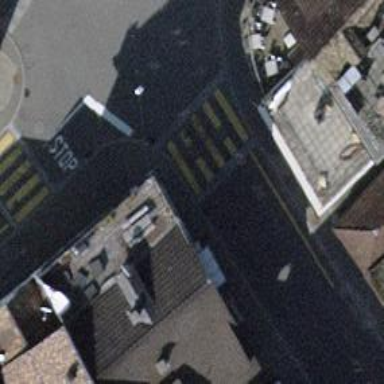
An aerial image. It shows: Shop selling clothes.